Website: lowes
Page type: stored-credit-cards
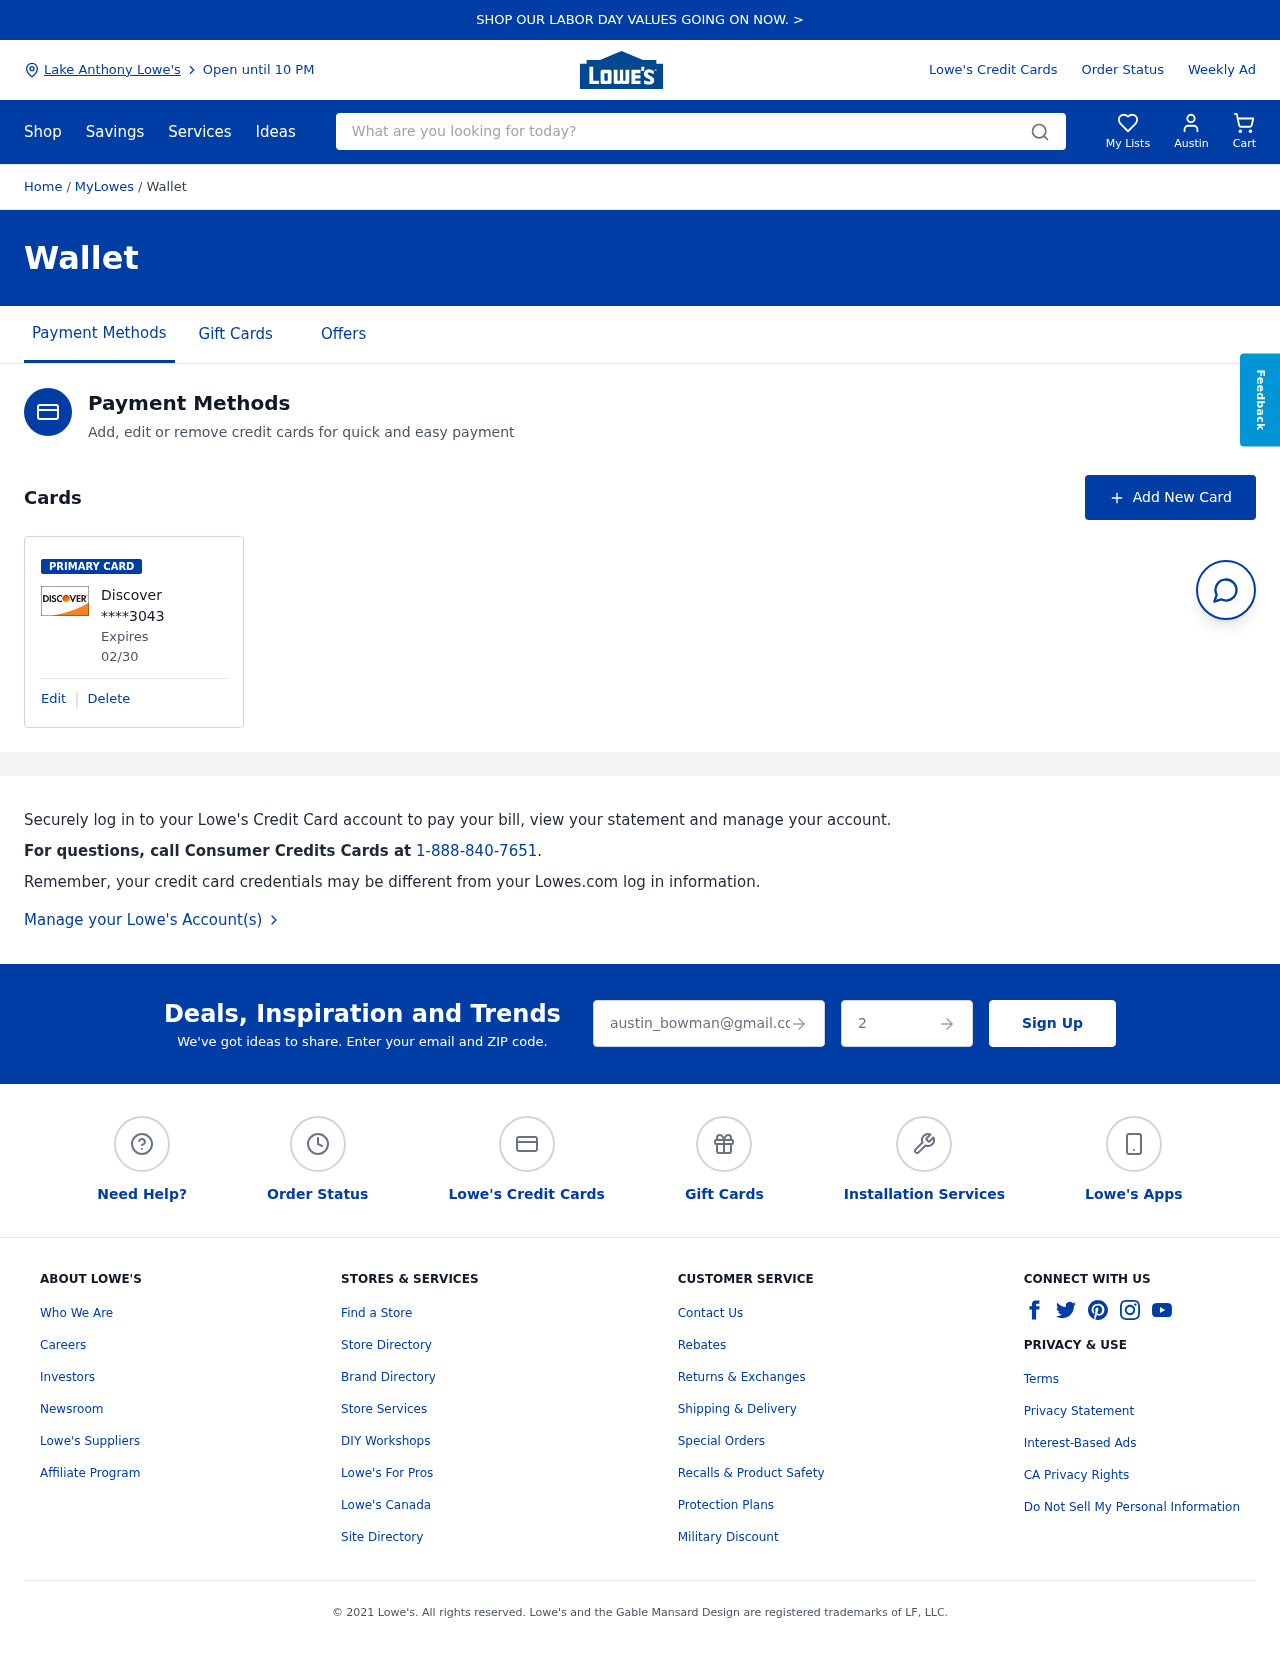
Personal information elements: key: PII_CARD_EXPIRY
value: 02/30
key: PII_CARD_LAST4
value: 3043
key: PII_CARD_TYPE
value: Discover
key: PII_CITY
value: Lake Anthony Lowe's
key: PII_EMAIL
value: austin_bowman@gmail.com
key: PII_FIRSTNAME
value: Austin
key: PII_POSTCODE
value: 20429
Search elements: key: HEADER_SEARCH
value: What are you looking for today?